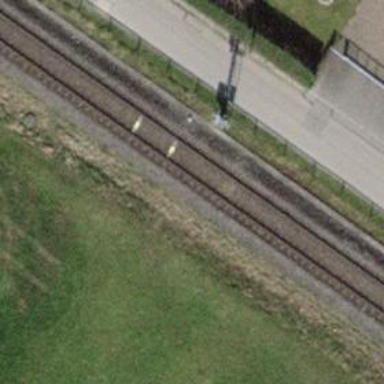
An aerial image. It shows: Railway signal.